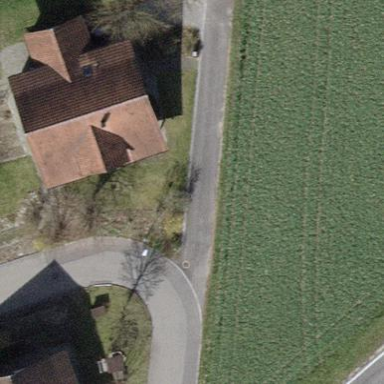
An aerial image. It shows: Simple house.